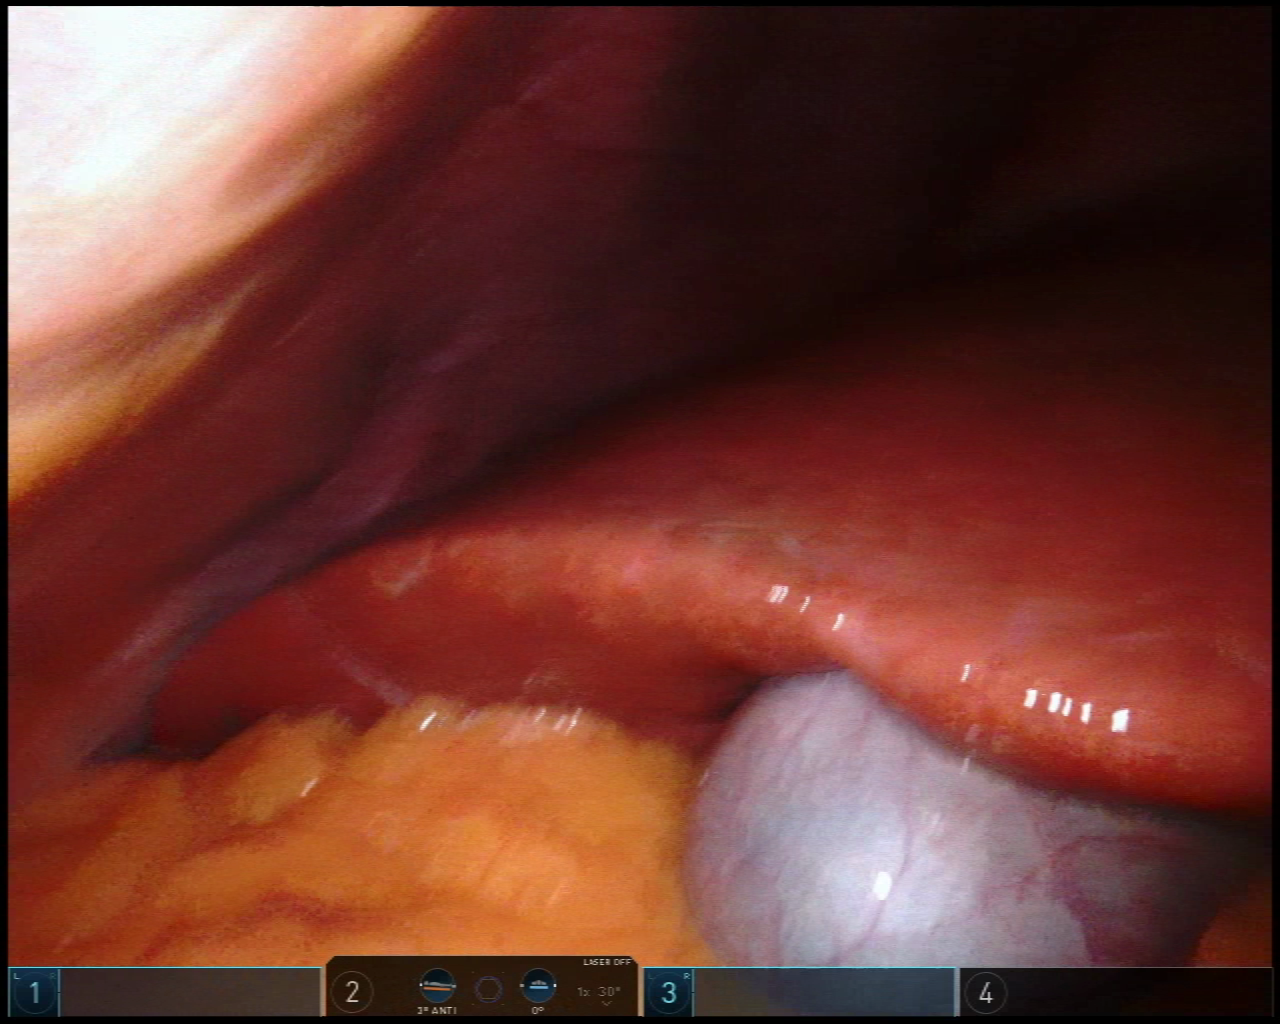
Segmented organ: liver
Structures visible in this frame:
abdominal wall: yes
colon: no
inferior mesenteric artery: no
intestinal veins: no
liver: yes
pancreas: no
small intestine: no
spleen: no
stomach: no
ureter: no
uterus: no
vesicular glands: no